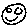
Label: smiley face